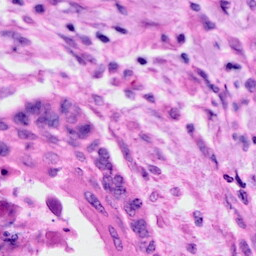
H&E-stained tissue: Cervix